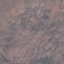
Label: HerbaceousVegetation